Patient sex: M
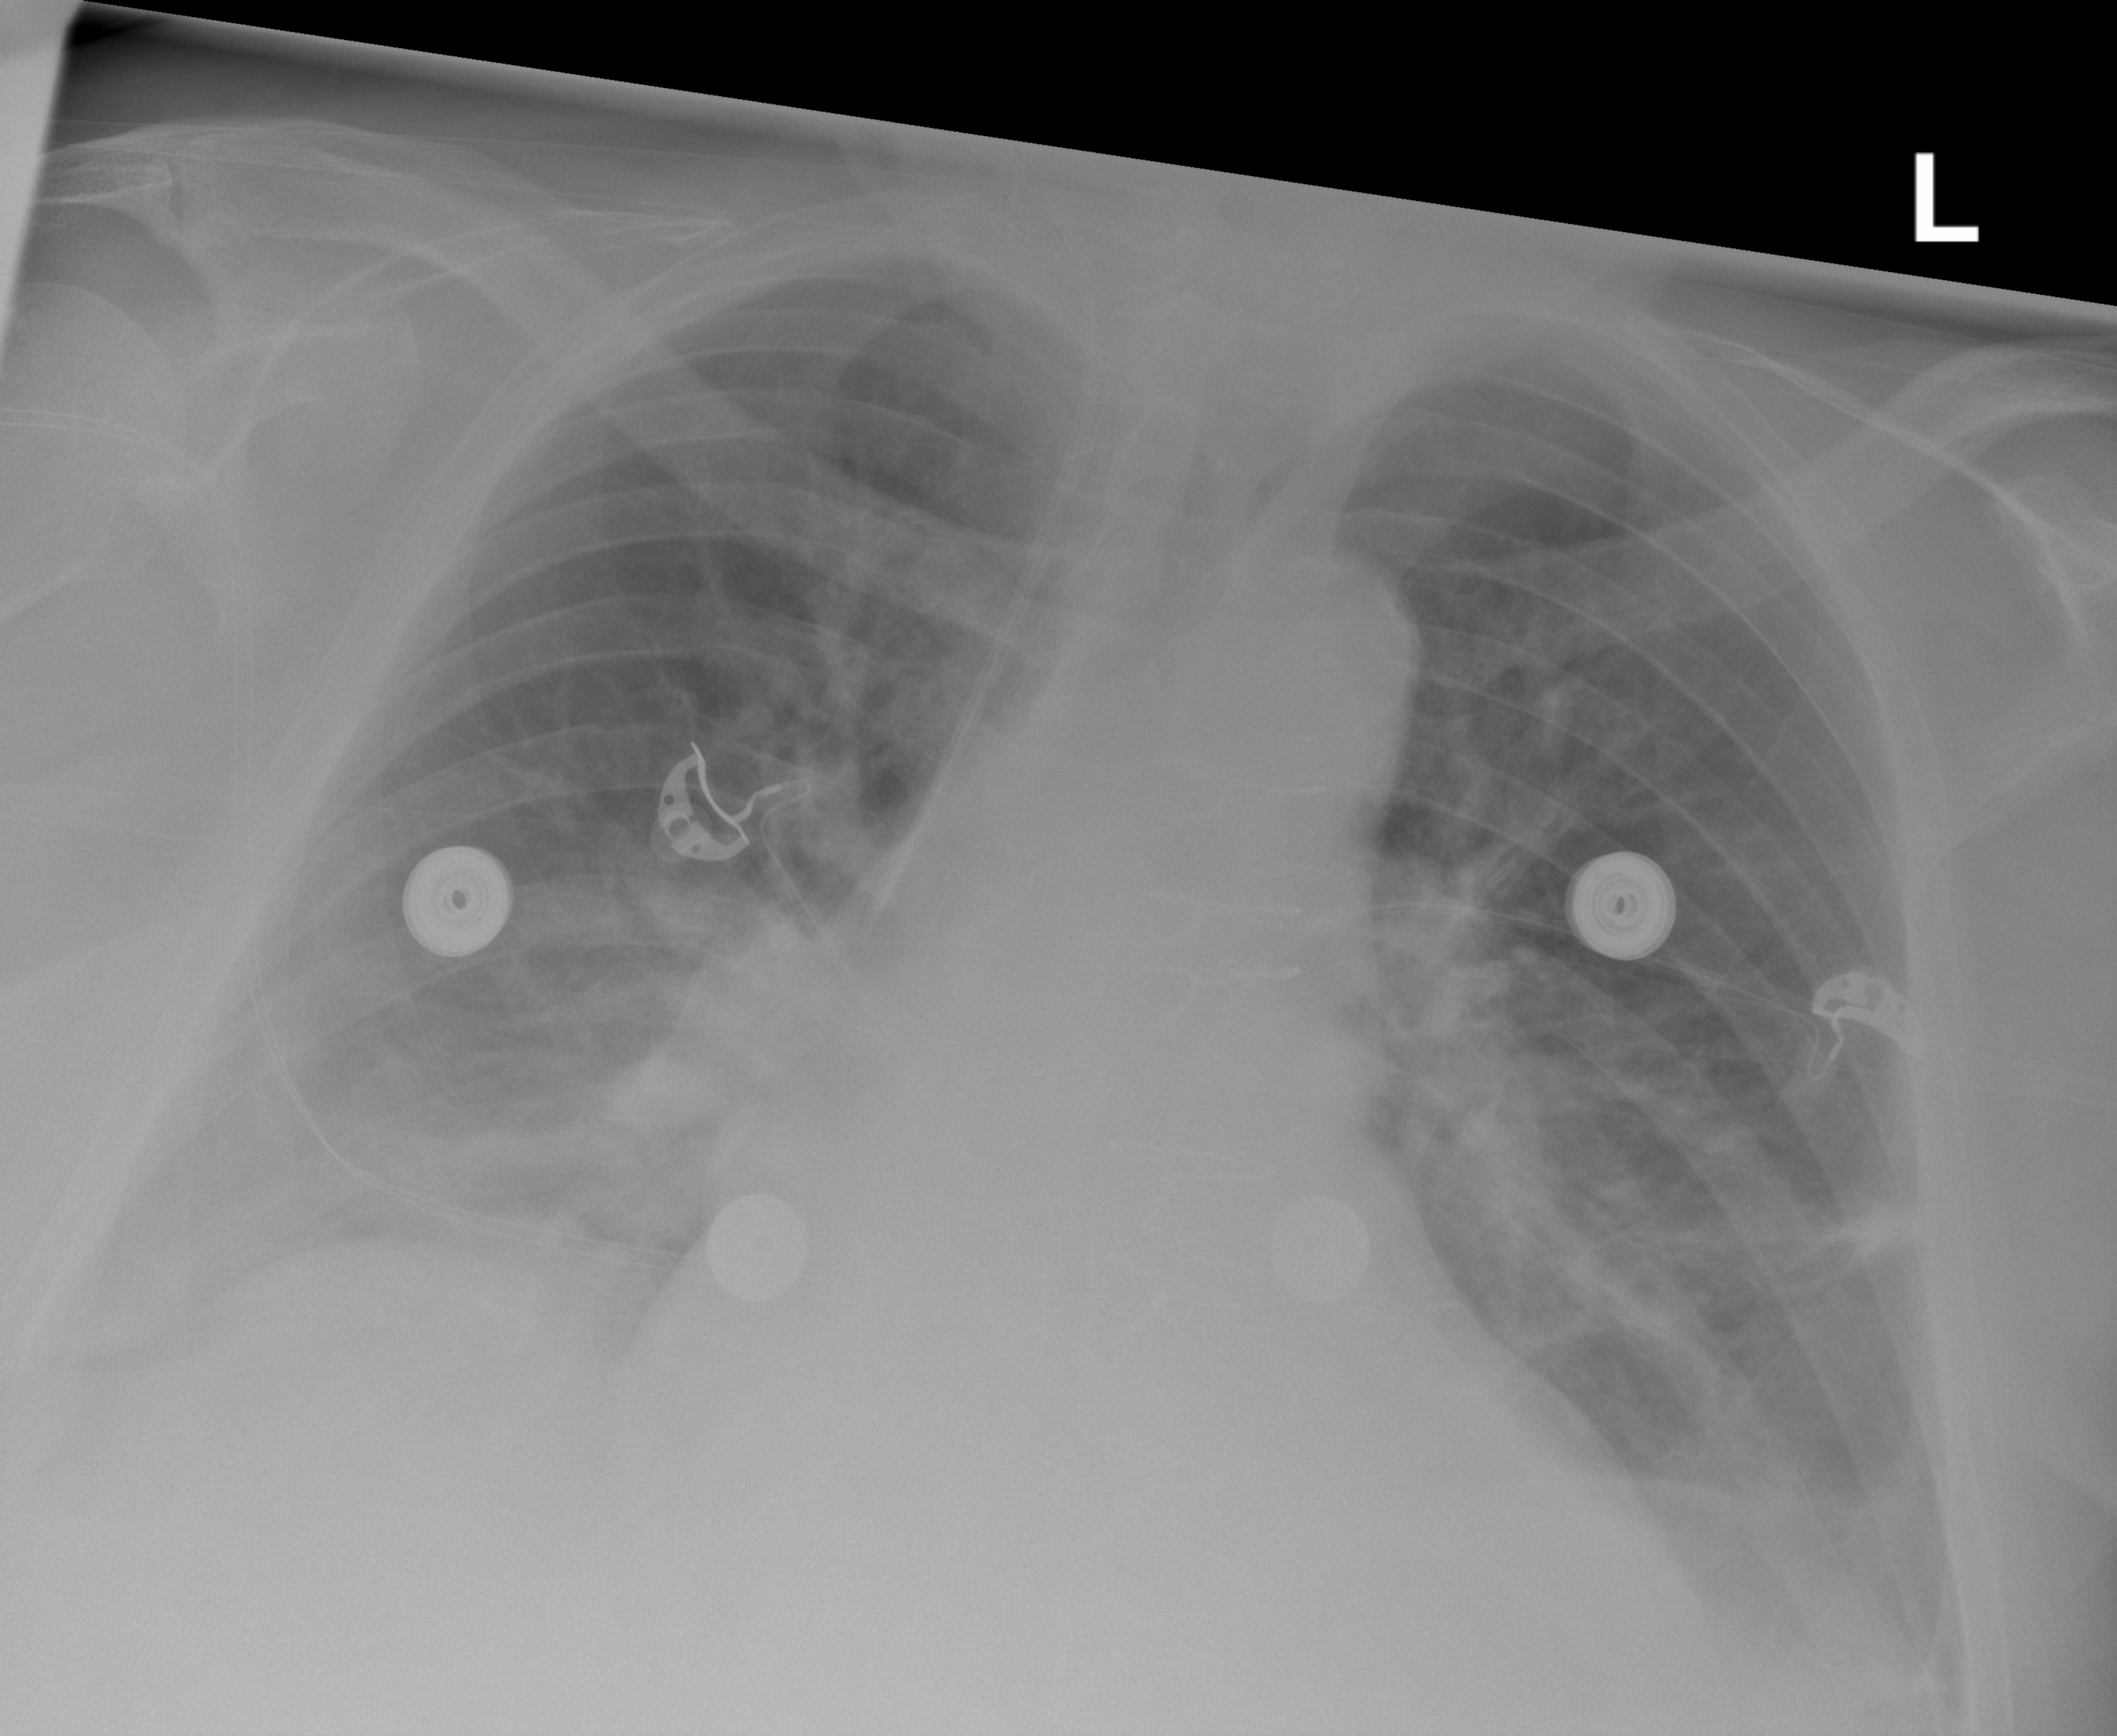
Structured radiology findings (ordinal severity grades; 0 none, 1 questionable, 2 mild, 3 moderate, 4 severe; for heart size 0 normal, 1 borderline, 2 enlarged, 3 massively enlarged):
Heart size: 2
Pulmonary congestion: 0
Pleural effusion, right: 2
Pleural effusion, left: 2
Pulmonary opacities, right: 0
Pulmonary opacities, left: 0
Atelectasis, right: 2
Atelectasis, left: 2